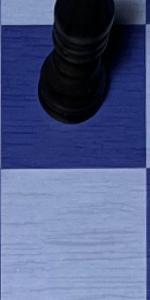
Label: Empty